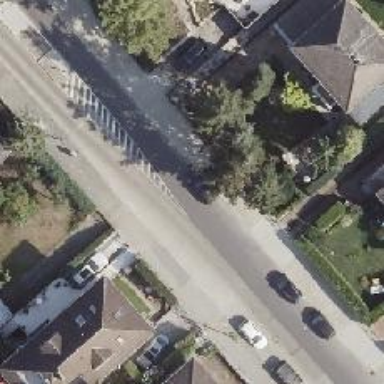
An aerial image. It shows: Asphalt road in residential area.